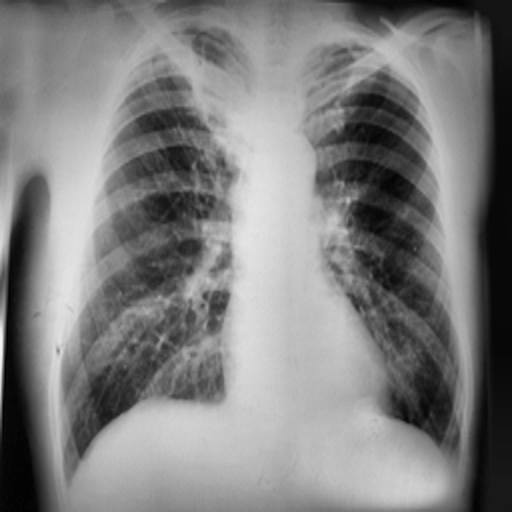
Finding: TUBERCULOSIS